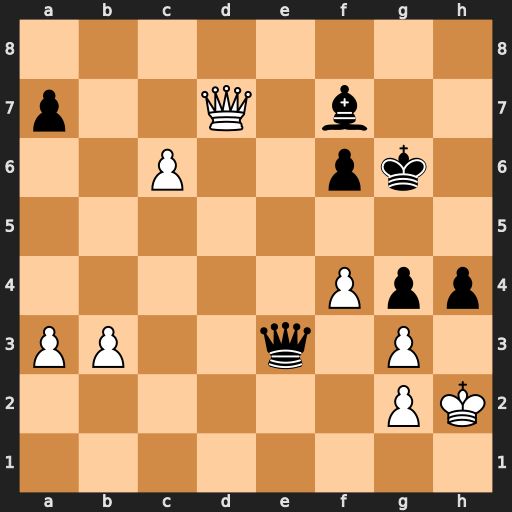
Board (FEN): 8/p2Q1b2/2P2pk1/8/5Ppp/PP2q1P1/6PK/8
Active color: w
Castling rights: -
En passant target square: -
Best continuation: Qxg4+ Kh6 Qxh4+